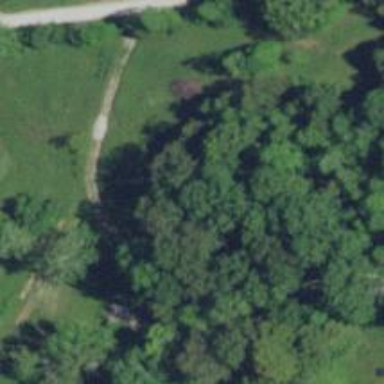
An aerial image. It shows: Driveway leading to service road.